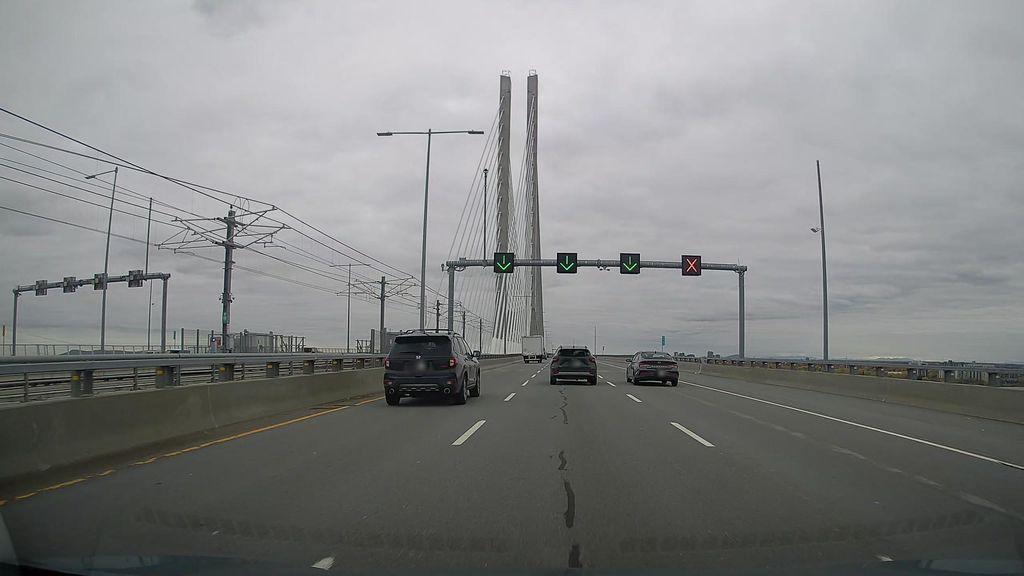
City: montreal